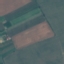
Land use / land cover: AnnualCrop